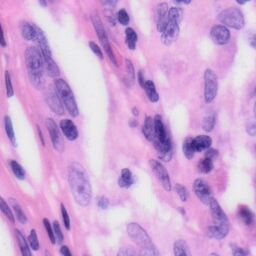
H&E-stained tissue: Skin